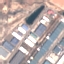
Label: Industrial